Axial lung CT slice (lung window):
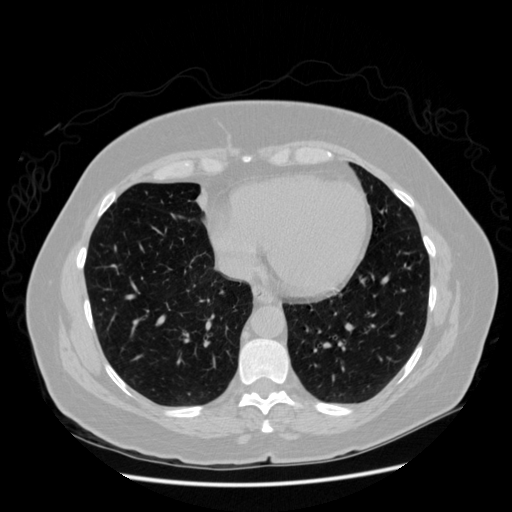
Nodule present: no